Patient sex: M
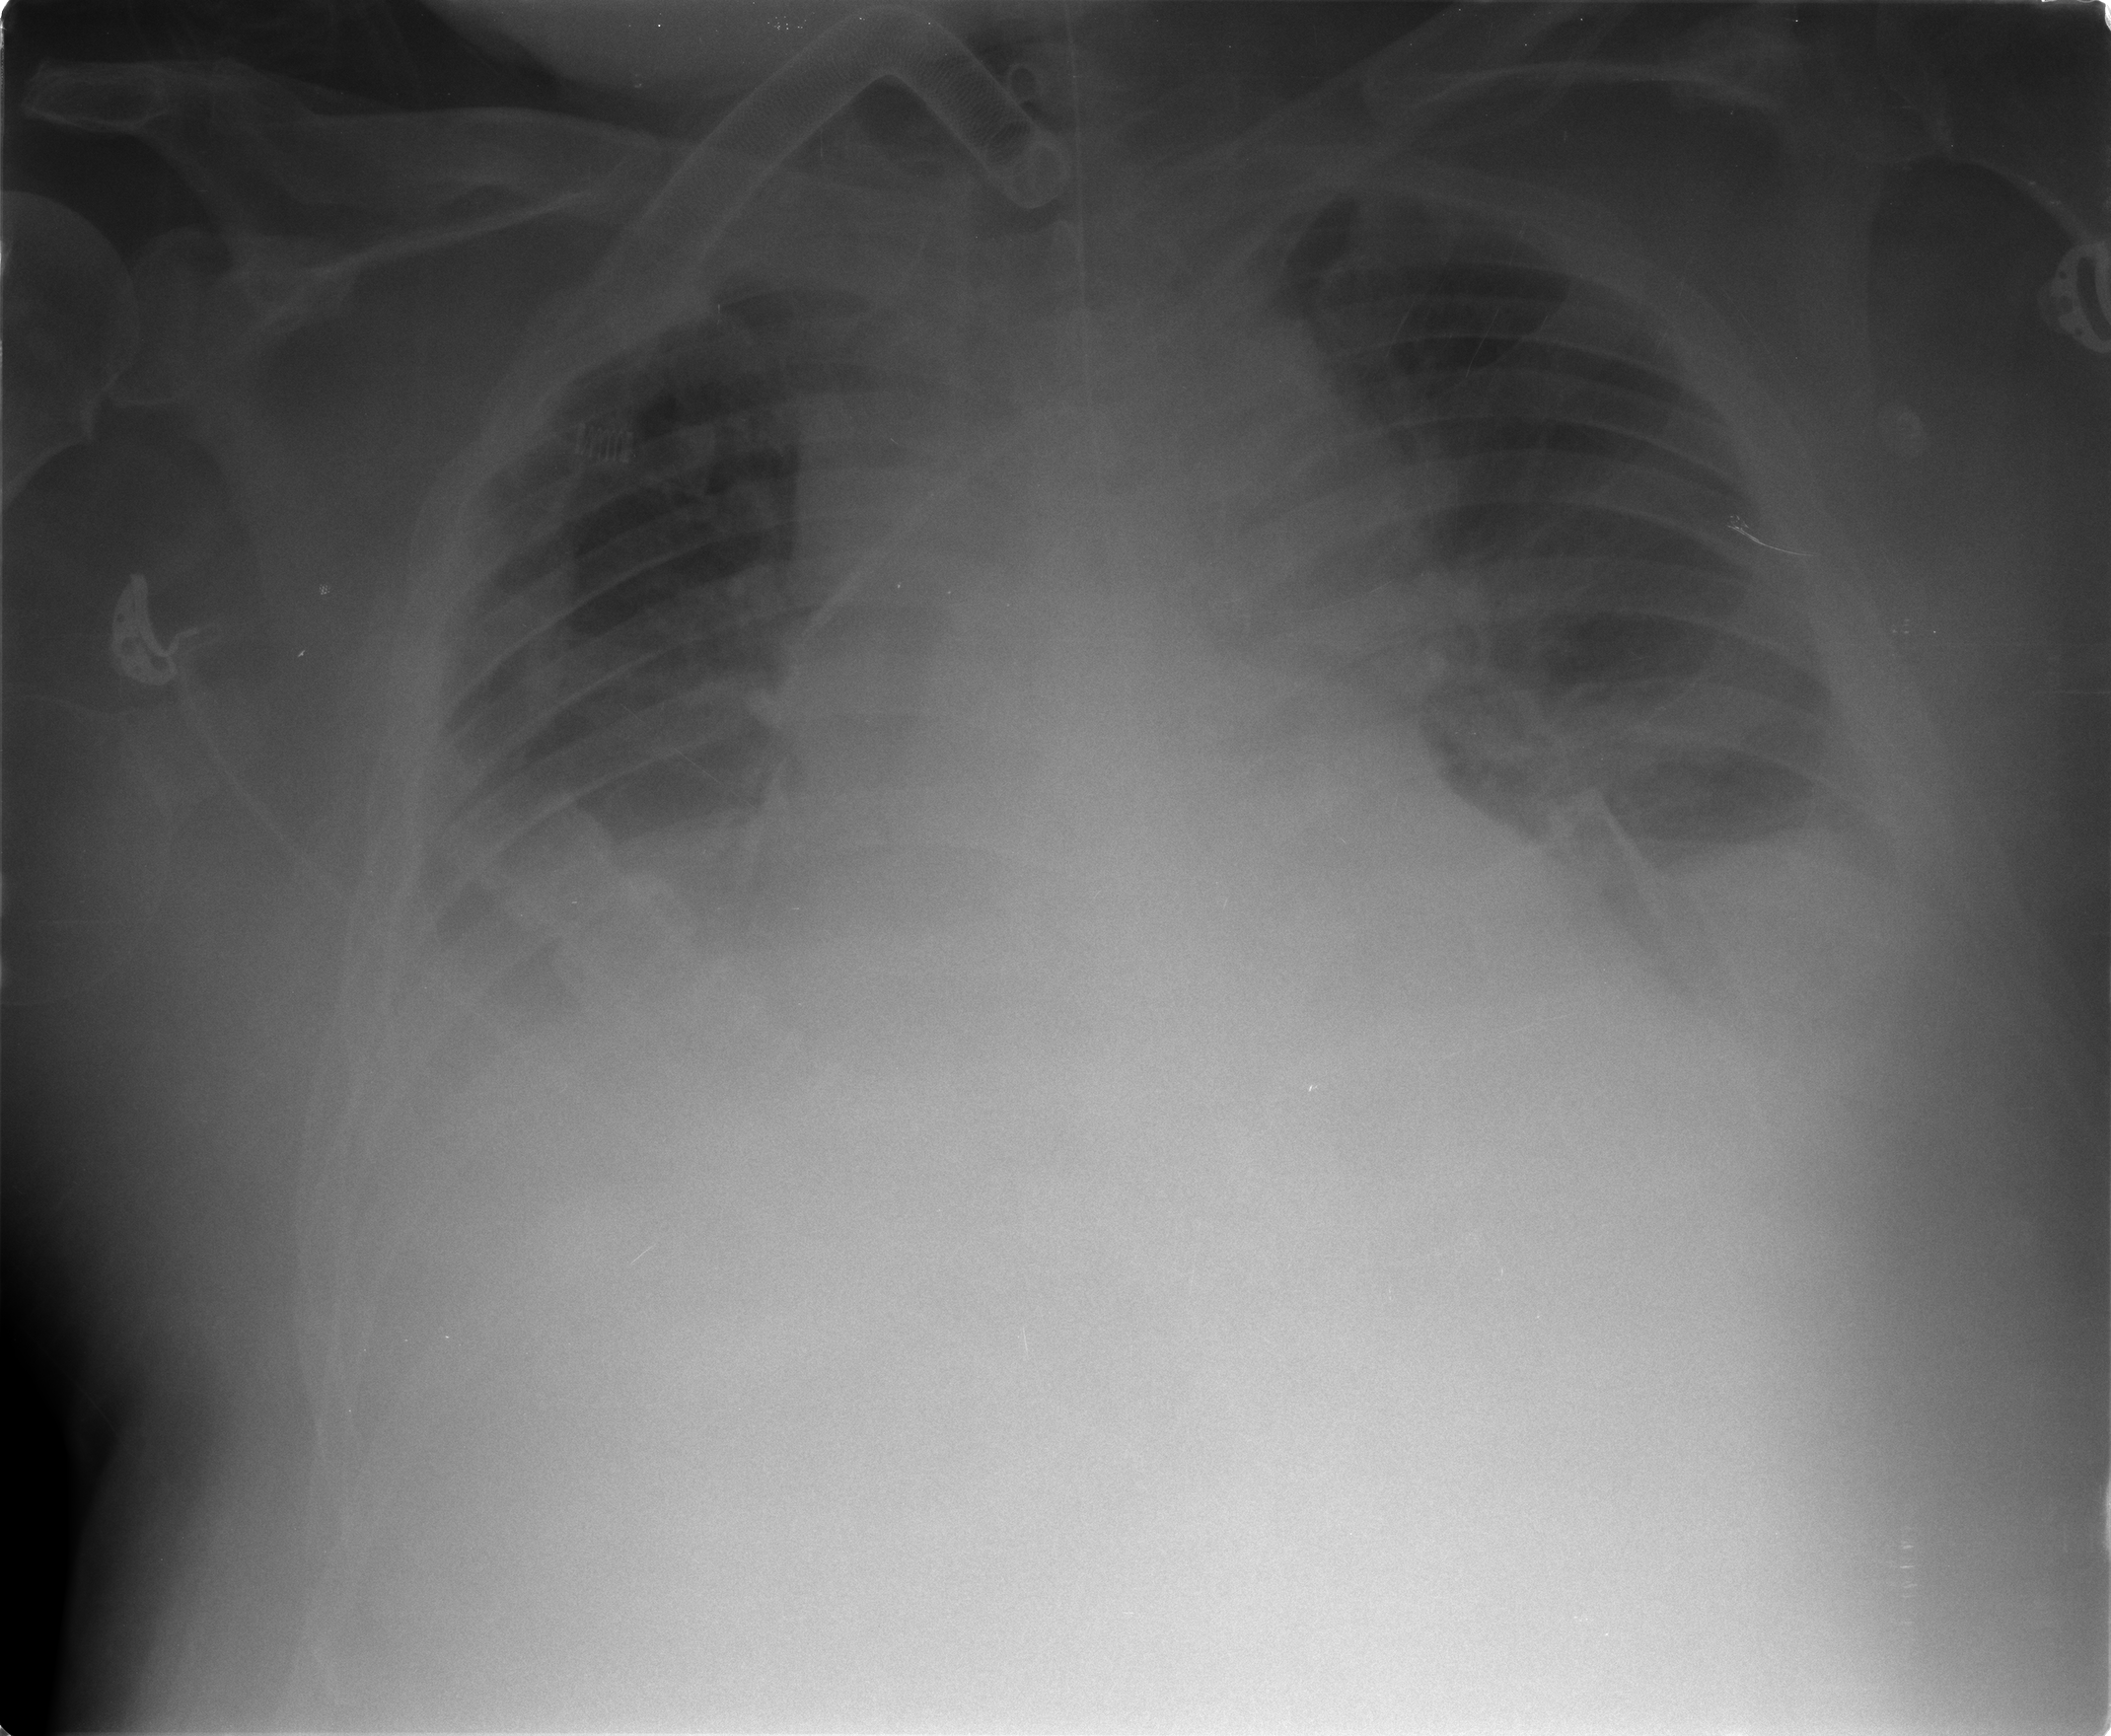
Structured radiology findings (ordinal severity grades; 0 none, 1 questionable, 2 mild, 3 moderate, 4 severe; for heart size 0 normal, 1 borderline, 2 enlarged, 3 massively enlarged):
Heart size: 2
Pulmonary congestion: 2
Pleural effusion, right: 2
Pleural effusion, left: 2
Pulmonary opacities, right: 2
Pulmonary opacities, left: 2
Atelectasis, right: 2
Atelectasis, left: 3